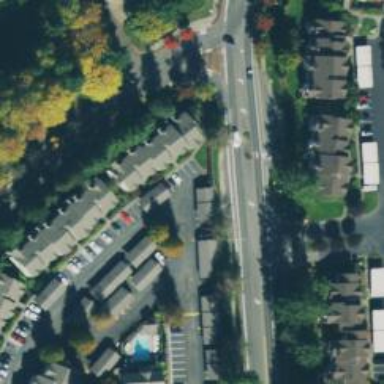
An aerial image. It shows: Marked footway crossing with pedestrian island.